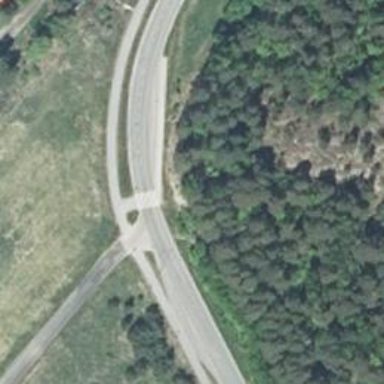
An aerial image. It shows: Uncontrolled crossing on the road.